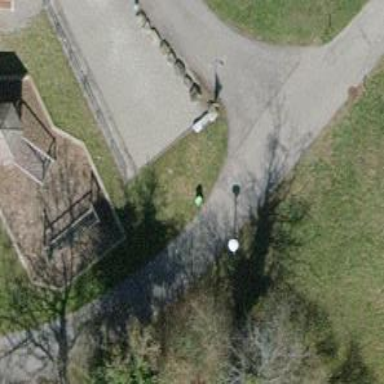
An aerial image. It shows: Bollard barrier.